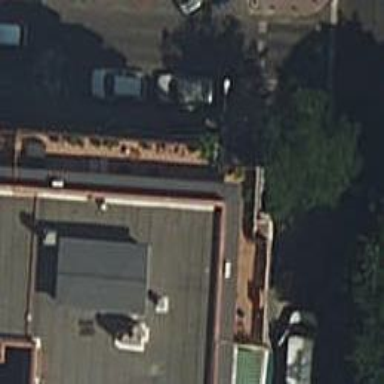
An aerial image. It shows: Beauty shop.